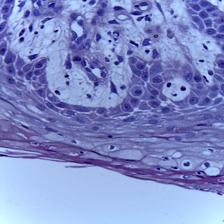
Diagnosis: OSCC